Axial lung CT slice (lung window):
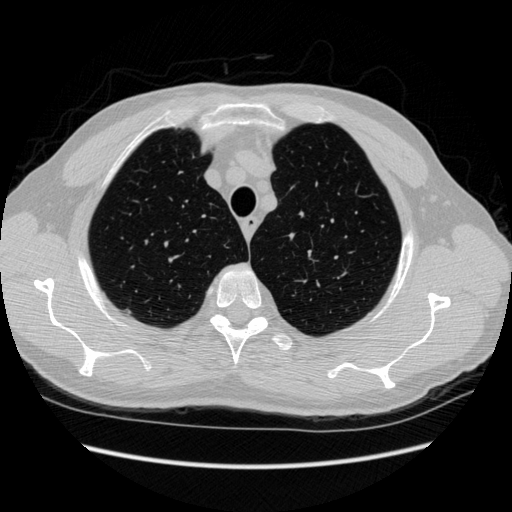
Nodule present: no